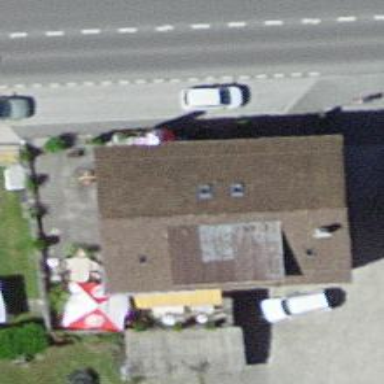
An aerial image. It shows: Hotel.